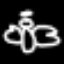
Label: angel